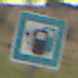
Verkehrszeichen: LadestationFuerElektrofahrzeuge
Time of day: MorningAfternoon
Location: Outdoor (Nature)
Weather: Overcast
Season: NotSpecified
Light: Natural